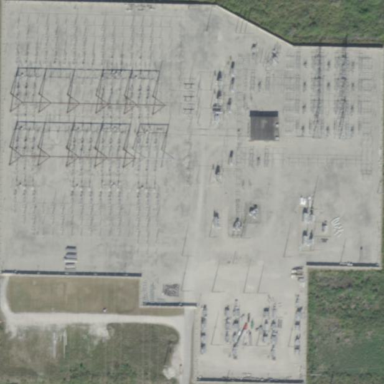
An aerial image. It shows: Outdoor power substation. The substation is at the transmission level. It is surrounded by fence.